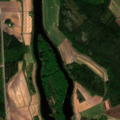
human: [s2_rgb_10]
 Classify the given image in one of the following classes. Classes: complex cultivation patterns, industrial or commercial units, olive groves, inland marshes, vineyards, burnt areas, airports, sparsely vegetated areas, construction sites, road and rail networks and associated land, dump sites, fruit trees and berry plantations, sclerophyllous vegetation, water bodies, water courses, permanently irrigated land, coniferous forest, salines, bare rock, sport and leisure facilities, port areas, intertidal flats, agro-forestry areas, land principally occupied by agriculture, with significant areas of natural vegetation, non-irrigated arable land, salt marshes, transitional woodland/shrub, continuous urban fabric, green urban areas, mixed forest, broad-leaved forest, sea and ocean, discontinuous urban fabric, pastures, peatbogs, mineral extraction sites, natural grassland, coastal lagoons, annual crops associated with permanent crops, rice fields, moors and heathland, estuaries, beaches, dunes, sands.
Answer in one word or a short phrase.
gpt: non-irrigated arable land, land principally occupied by agriculture, with significant areas of natural vegetation, coniferous forest, mixed forest